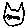
Label: cat